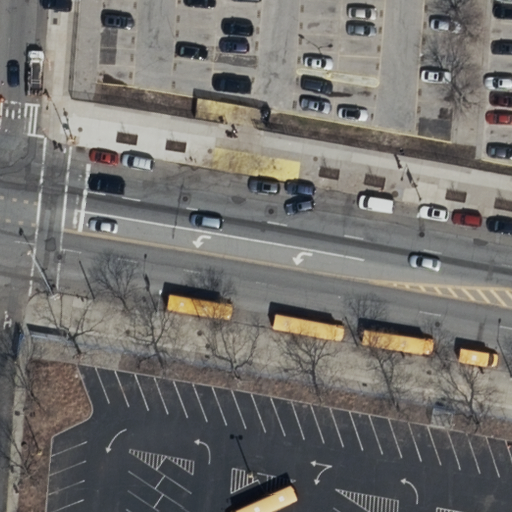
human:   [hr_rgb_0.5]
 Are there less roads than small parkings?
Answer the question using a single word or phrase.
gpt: no

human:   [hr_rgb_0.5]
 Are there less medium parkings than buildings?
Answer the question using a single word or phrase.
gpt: no

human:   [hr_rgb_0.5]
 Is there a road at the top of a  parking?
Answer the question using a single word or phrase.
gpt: yes

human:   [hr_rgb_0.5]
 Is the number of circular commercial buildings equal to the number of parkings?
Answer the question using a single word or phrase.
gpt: no

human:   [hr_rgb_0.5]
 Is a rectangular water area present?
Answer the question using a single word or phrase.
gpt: no

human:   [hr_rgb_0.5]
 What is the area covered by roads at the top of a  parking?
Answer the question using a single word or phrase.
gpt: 0m2

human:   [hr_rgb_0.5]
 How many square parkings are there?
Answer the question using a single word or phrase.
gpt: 0

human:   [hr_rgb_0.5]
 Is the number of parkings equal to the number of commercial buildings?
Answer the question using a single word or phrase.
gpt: no

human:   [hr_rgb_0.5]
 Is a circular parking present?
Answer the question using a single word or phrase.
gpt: no

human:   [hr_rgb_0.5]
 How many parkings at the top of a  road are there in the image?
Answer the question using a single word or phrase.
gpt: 1

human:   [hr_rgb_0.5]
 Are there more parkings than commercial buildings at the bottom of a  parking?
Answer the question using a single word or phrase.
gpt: yes

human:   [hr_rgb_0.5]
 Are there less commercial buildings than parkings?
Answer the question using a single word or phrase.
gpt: yes

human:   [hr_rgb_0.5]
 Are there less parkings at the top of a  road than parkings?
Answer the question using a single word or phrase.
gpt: yes

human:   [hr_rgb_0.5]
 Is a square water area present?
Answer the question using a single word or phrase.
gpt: no

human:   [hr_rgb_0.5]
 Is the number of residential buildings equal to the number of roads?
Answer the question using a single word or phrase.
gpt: no

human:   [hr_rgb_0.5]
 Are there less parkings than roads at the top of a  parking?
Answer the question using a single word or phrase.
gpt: yes

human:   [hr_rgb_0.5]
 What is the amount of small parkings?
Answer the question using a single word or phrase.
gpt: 1

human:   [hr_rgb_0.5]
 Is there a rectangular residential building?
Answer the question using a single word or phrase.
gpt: no

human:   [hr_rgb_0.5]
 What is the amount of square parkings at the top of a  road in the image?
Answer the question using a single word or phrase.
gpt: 0

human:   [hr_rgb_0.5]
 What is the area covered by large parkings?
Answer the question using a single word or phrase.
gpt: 525m2

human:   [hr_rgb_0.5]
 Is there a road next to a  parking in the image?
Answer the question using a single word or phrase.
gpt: yes

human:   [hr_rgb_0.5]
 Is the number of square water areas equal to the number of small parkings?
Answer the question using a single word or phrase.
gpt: no

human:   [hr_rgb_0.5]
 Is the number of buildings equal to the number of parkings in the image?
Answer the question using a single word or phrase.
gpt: no

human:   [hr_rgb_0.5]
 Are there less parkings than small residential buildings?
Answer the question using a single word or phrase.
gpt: no

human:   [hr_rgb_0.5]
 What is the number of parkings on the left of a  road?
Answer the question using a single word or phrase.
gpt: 1

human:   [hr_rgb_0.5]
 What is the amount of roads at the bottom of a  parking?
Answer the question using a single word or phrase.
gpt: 11

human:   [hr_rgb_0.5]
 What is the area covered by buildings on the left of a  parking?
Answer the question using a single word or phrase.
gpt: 0m2

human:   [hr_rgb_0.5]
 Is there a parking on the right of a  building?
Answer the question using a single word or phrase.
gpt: no

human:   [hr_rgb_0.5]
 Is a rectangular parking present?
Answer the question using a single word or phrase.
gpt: yes

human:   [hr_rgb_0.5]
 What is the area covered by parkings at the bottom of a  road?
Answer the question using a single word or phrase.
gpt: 28m2

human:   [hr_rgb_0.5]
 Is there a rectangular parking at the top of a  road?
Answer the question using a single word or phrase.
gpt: yes

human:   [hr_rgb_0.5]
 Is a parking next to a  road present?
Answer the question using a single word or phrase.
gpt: yes

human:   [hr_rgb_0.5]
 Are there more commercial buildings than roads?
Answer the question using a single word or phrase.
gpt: no

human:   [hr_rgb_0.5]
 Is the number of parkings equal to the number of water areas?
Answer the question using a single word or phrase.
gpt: no

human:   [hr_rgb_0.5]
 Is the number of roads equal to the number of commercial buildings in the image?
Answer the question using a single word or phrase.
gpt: no

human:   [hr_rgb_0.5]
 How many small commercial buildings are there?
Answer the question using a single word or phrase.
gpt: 0